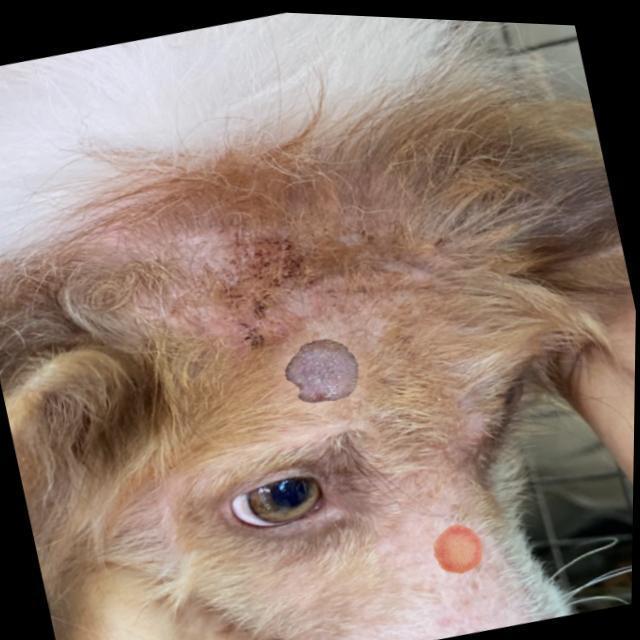
Canine ringworm (Dermatophytosis) — fungal infection caused by Microsporum or Trichophyton. Presents with circular alopecia, scaling, crusting, and broken hairs.